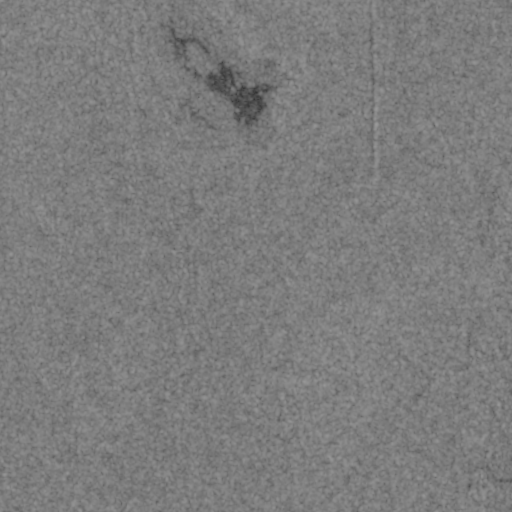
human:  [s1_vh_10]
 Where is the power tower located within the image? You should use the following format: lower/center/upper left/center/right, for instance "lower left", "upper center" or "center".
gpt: The power tower is located in the lower left of the image.
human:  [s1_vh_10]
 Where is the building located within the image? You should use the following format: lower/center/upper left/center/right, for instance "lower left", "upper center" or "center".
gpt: The building is located in the center right of the image.
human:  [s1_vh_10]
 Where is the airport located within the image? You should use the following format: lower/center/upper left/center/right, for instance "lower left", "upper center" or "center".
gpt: There is no airport in the image.

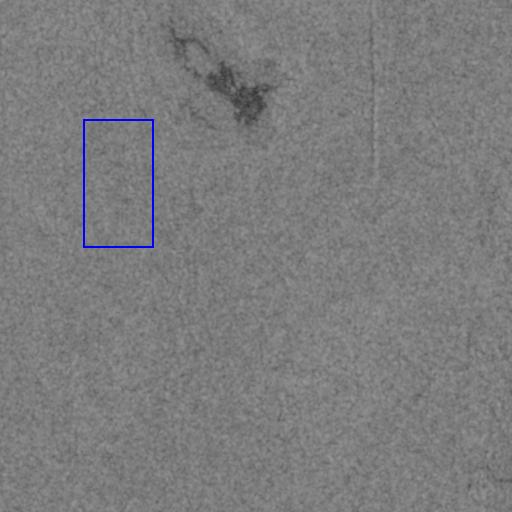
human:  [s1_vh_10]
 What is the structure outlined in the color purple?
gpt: There is no purple outline.
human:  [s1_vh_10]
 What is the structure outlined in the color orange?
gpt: There is no structure outlined in orange.